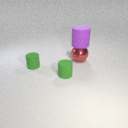
large red metal sphere below large purple rubber cylinder